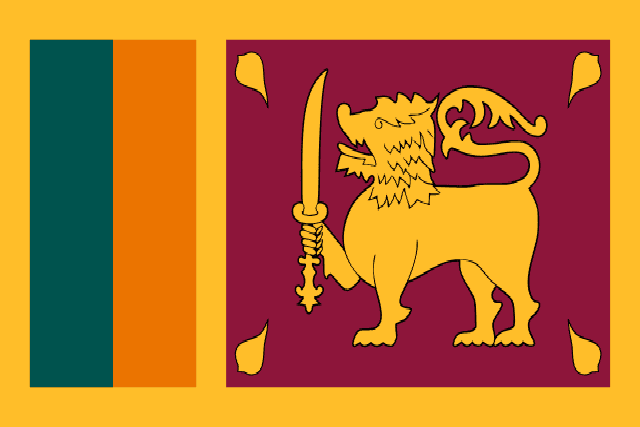
Country: Sri Lanka
Country code: lk